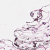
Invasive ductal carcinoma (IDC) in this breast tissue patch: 0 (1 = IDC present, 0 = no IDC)